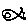
Label: fish